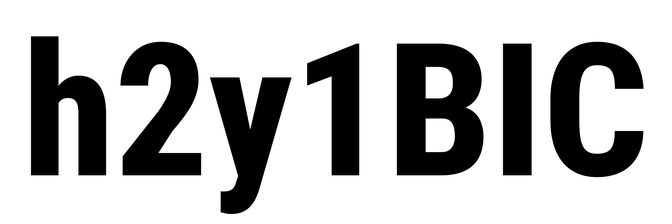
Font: Roboto_Condensed_ExtraBold